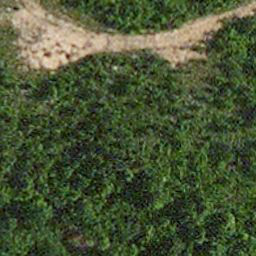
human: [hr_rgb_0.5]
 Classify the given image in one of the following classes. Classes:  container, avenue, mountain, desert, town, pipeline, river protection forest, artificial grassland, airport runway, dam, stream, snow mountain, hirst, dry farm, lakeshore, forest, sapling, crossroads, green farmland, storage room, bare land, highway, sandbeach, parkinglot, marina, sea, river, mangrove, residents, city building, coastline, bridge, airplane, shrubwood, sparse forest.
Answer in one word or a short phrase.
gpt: avenue